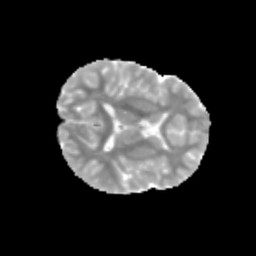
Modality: MD
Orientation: axial
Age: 12
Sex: male
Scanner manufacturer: siemens
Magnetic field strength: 3 T
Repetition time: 3.8 s
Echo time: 0.07 s